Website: walmart
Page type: payment
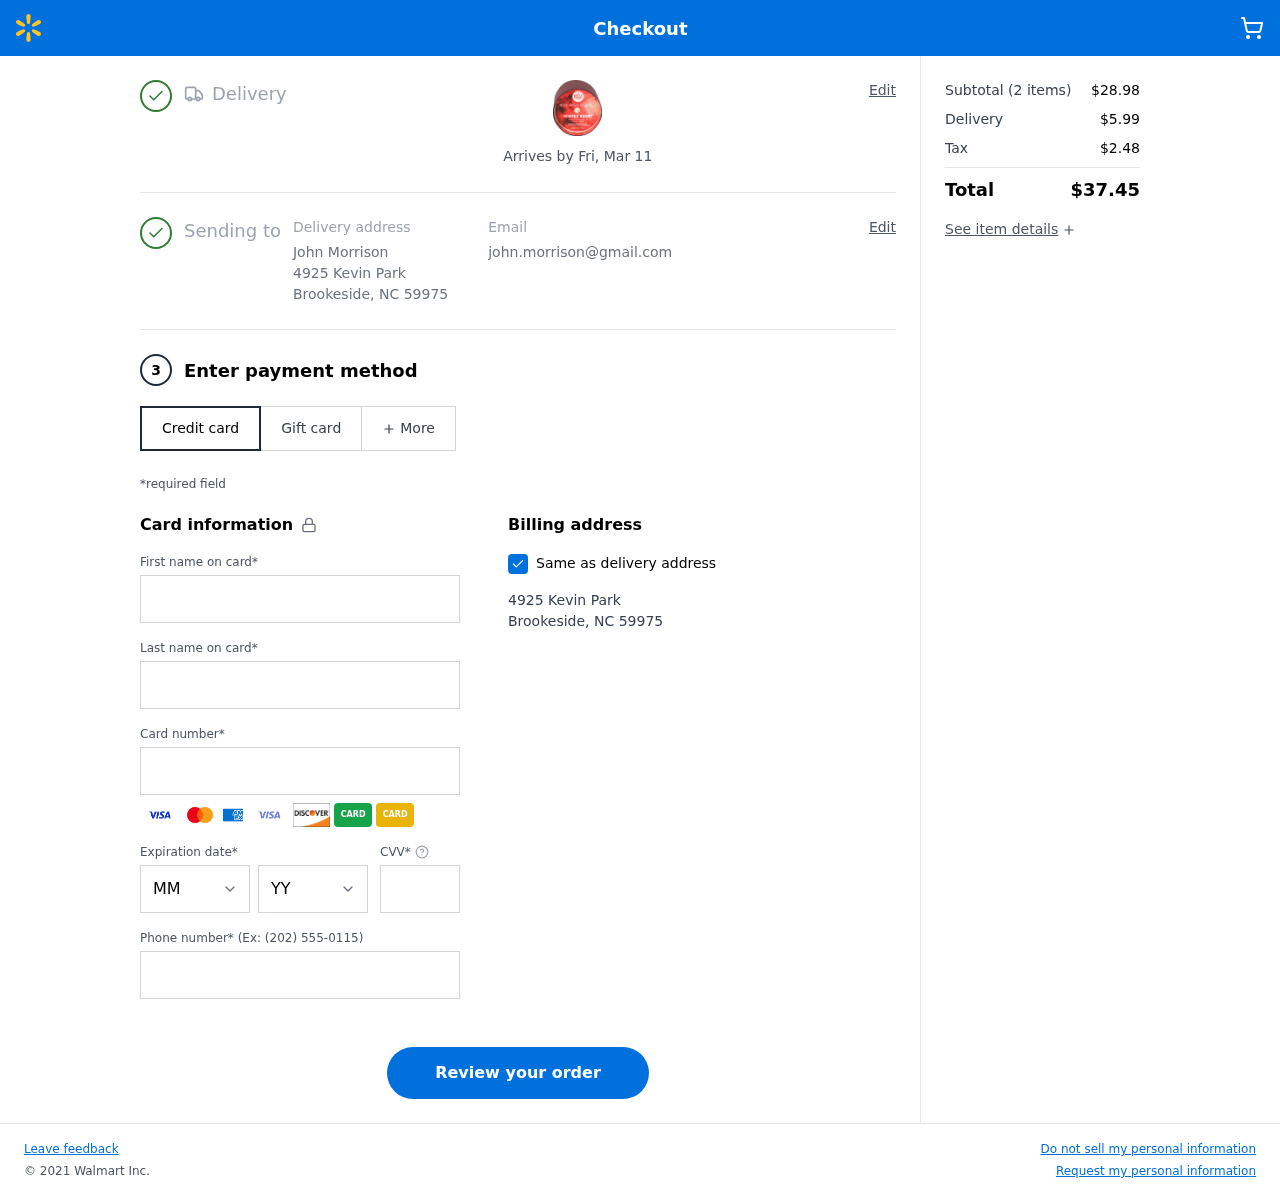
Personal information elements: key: PII_CARD_CVV
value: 002
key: PII_CARD_EXPIRY_MONTH
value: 08
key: PII_CARD_EXPIRY_YEAR
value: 26
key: PII_CARD_NUMBER
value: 2311 7688 0350 9852
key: PII_CITY
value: Brookeside
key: PII_EMAIL
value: john.morrison@gmail.com
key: PII_FIRSTNAME
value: John
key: PII_FULLNAME
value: John Morrison
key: PII_LASTNAME
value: Morrison
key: PII_PHONE
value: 3137570497
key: PII_POSTCODE
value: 59975
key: PII_STATE_ABBR
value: NC
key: PII_STREET
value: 4925 Kevin Park
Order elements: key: ORDER_DELIVERY_DATE
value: Arrives by Fri, Mar 11
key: ORDER_NUM_ITEMS
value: (2 items)
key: ORDER_SUBTOTAL
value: $28.98
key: ORDER_SHIPPING_COST
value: $5.99
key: ORDER_TAX
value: $2.48
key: ORDER_TOTAL
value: $37.45